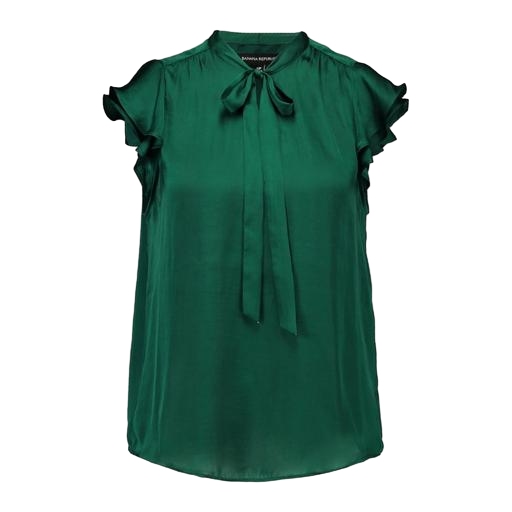
green tie-neck blouse, green plus size mock-neck top only macy, green tie neck blouse, white background